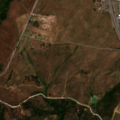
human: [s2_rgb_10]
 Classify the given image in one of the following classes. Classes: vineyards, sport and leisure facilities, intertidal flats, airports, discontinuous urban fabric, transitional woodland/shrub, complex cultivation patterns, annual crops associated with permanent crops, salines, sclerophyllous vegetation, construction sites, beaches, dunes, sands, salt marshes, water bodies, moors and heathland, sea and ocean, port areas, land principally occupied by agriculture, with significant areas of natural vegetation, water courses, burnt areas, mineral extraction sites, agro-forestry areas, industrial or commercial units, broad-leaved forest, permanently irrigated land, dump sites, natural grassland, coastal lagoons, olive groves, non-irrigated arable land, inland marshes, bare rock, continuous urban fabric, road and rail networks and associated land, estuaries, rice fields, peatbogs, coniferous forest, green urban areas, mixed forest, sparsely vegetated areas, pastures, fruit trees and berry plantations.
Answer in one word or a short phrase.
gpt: vineyards, olive groves, complex cultivation patterns, land principally occupied by agriculture, with significant areas of natural vegetation, broad-leaved forest